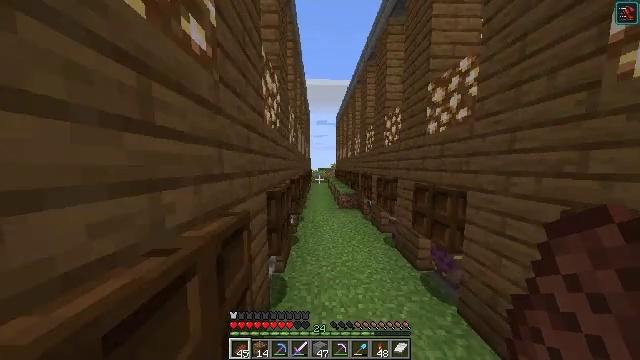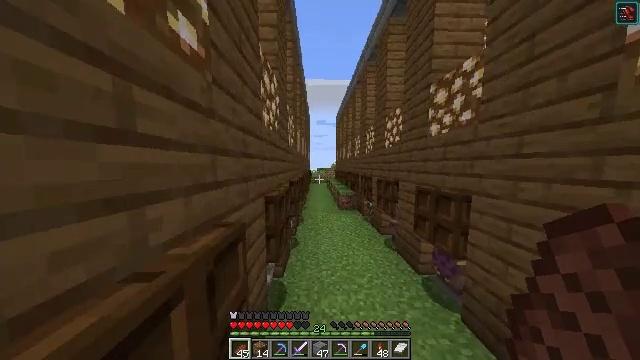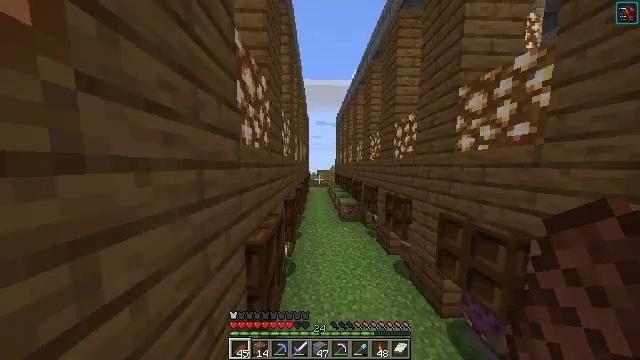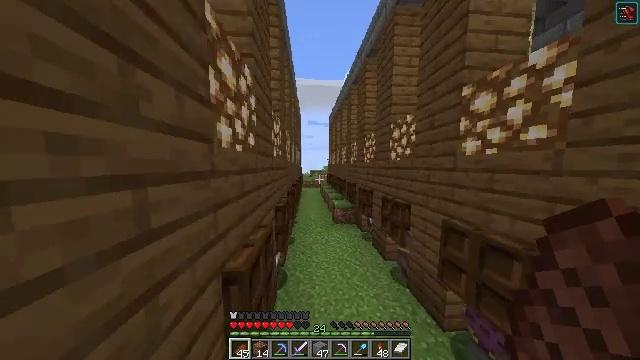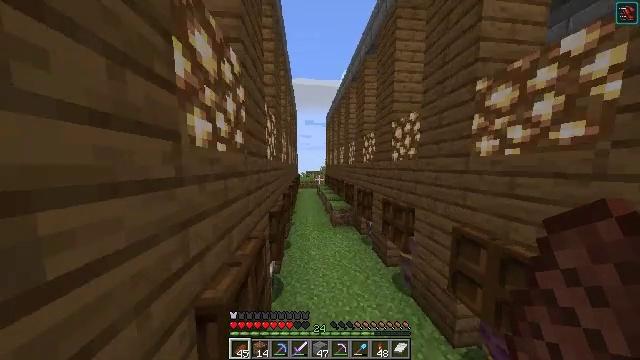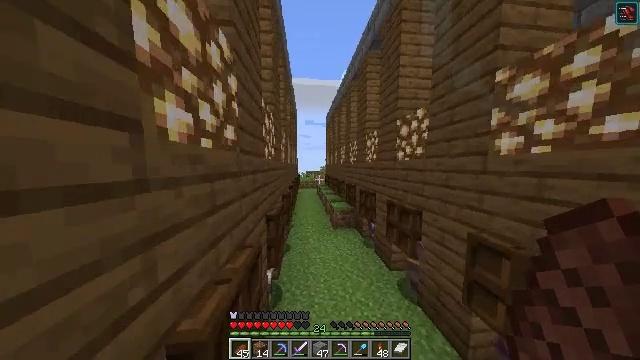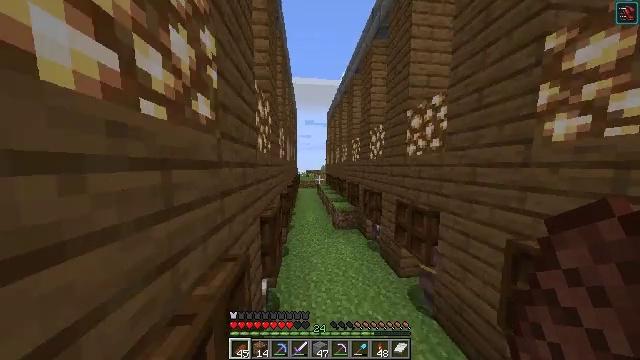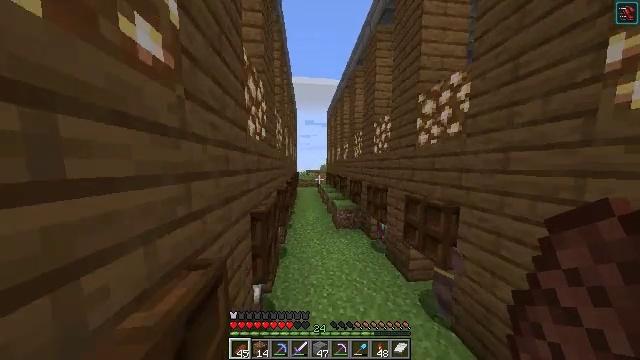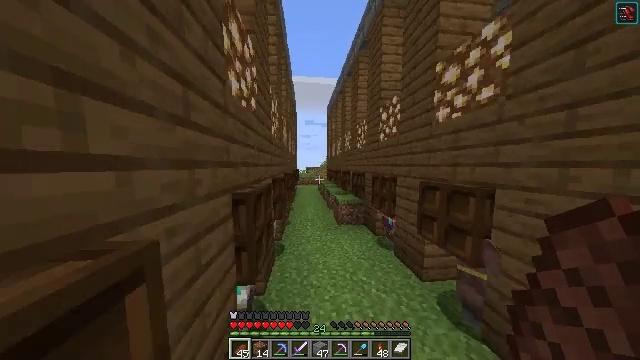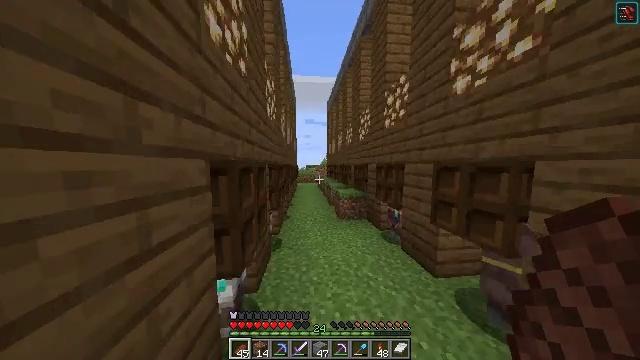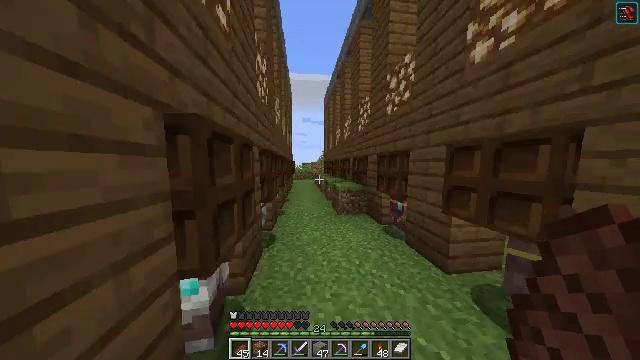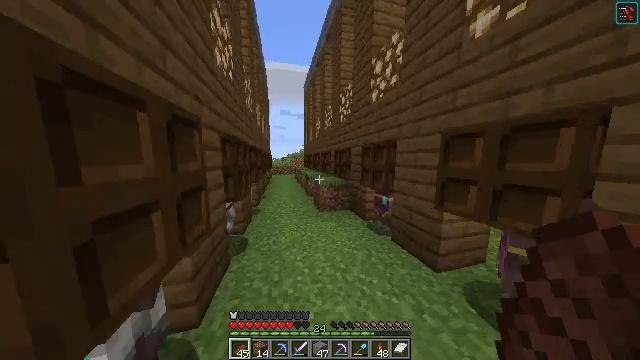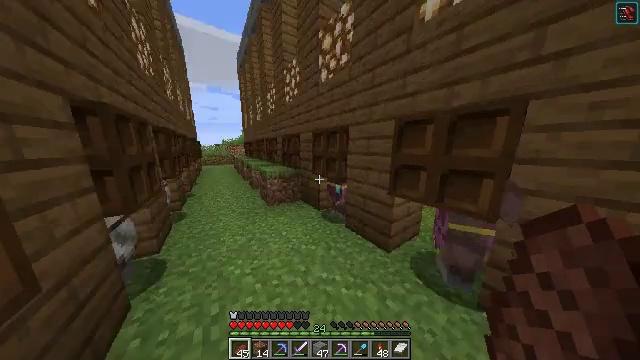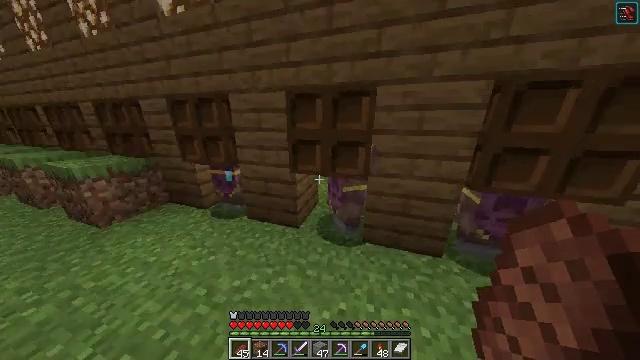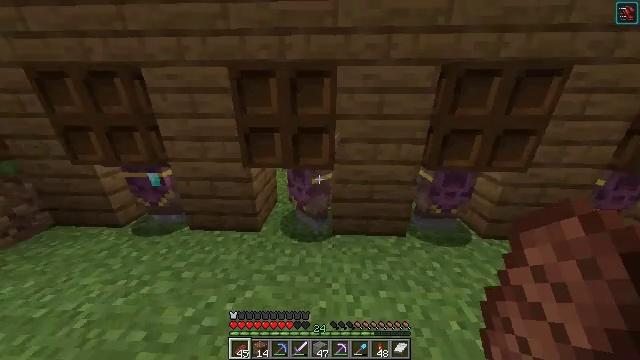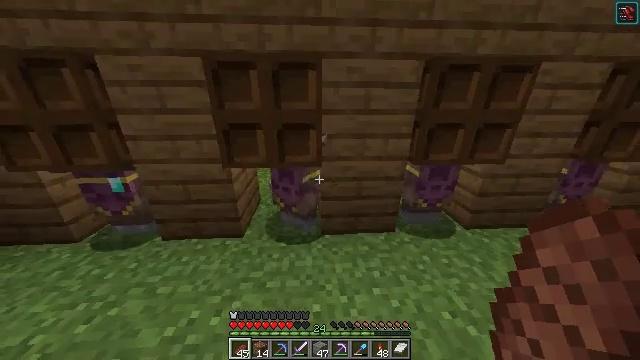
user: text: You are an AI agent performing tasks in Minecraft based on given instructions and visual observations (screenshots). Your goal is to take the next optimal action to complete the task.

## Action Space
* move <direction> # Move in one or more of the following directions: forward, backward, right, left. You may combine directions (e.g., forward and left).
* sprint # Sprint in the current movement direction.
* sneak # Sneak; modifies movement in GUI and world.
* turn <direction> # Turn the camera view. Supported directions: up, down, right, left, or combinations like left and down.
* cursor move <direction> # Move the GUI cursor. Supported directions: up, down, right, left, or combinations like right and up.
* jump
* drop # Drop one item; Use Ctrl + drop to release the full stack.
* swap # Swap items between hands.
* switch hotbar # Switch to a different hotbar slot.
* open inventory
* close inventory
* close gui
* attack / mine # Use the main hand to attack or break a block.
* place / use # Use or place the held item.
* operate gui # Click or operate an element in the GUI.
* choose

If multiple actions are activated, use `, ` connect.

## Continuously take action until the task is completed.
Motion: motion action
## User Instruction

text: Open the crafting grid to make a glowstone.
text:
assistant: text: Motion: move forward, jump
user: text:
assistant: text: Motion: move forward, jump
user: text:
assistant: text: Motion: move forward, turn right, jump
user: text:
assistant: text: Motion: move forward, turn right, jump
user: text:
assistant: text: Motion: move forward, jump
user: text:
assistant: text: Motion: move forward and move right, jump
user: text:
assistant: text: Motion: move forward, jump
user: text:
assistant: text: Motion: move forward, jump
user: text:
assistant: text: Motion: move forward, jump
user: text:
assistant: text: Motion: move forward, turn right
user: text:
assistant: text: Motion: move forward, turn right and down
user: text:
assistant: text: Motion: turn right and down
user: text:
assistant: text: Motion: turn right and down
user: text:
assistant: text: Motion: turn right and down
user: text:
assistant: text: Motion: turn right
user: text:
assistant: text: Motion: no_op
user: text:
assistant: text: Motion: no_op
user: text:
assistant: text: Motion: turn right
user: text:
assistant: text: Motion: turn right
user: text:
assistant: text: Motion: turn right
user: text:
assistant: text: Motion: turn right
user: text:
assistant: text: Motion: move right, turn right
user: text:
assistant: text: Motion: move forward and move right, turn right
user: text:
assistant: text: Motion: move forward and move right
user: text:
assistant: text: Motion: move forward and move right
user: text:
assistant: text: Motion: no_op
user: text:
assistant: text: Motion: no_op
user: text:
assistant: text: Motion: no_op
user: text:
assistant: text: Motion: turn left and down
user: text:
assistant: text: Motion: turn left and down